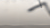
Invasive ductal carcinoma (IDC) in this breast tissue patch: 0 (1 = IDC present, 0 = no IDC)